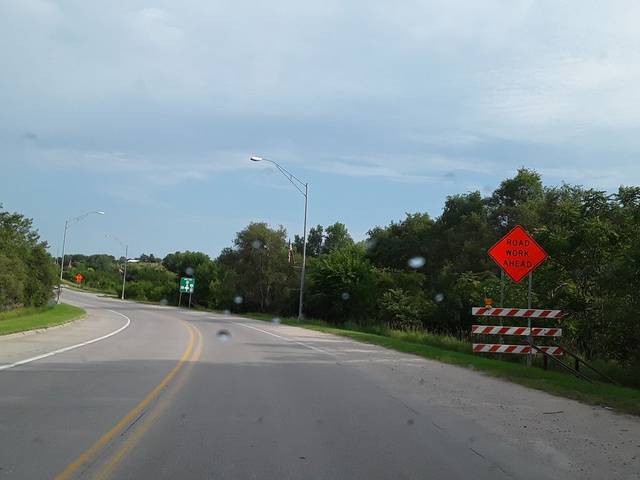
Region: United States
Coordinates: 41.038, -96.368